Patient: sex F, age 39
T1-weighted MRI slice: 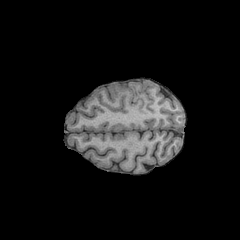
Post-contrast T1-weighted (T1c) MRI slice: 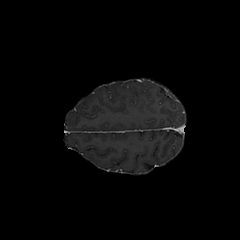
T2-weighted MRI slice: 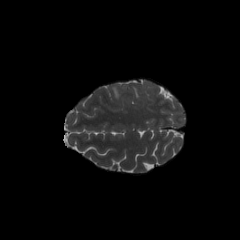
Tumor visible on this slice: yes
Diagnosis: Astrocytoma, IDH-mutant
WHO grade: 2